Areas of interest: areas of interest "Logistics and Express Delivery"
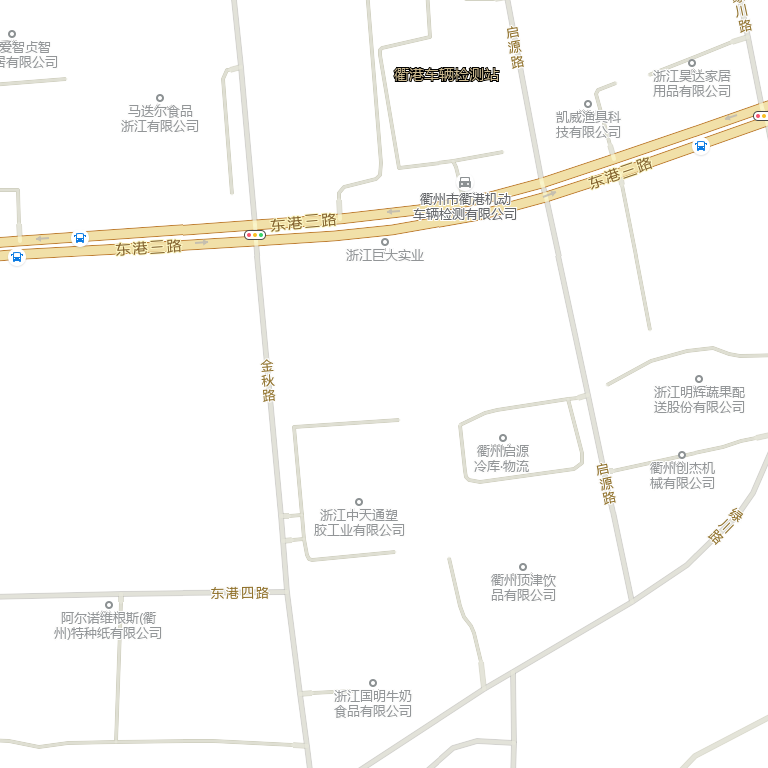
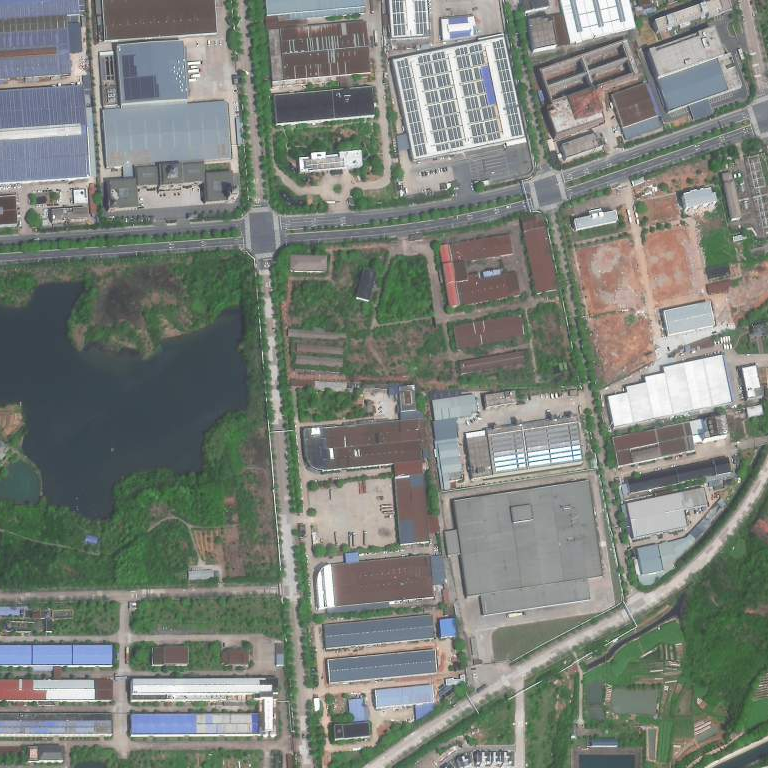